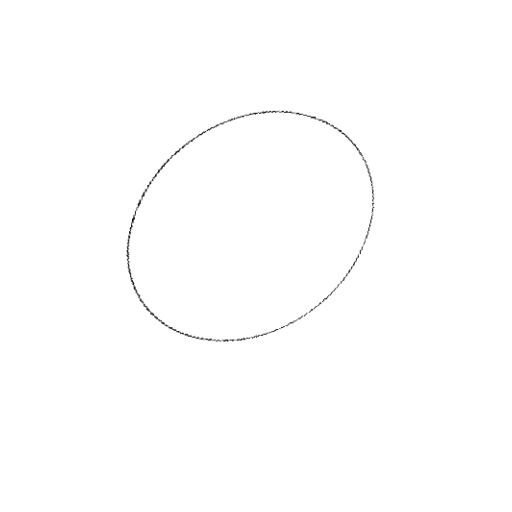
Crossing number: 0